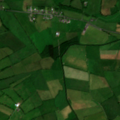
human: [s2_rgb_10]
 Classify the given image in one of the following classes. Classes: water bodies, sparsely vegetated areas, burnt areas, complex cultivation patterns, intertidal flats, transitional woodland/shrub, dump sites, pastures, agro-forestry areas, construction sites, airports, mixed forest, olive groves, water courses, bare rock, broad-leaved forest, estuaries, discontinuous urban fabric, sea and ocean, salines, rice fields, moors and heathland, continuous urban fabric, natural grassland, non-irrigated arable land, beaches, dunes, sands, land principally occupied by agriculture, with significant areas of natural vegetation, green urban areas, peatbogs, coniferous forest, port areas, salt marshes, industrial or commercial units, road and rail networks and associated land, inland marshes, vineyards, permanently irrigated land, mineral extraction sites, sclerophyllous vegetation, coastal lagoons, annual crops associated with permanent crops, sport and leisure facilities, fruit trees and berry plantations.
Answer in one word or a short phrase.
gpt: discontinuous urban fabric, pastures, complex cultivation patterns